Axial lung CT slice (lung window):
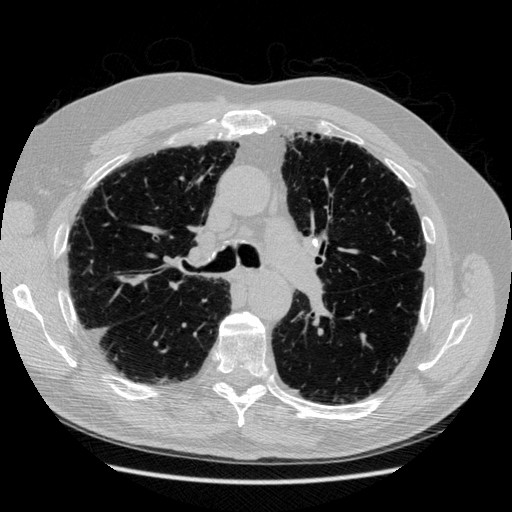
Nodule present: no